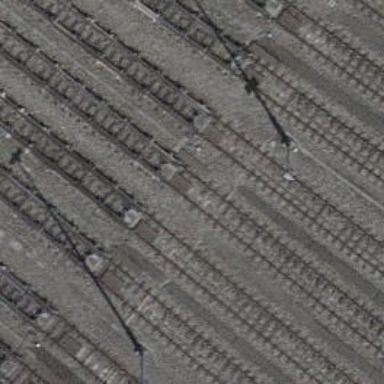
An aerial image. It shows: Railway yard with one track. The yard has beam retarder.